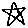
Label: star